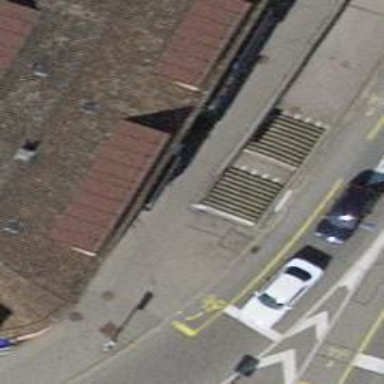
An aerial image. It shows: Paved road with steps.